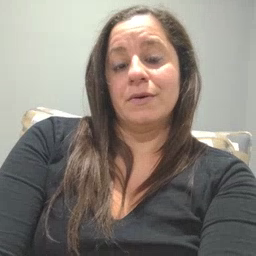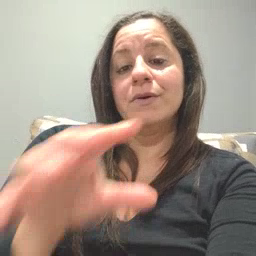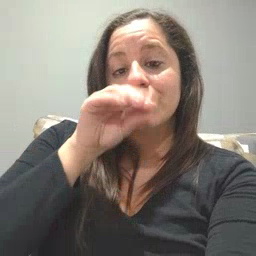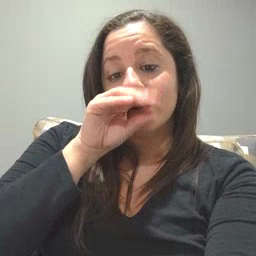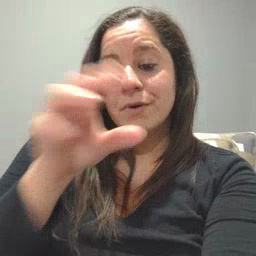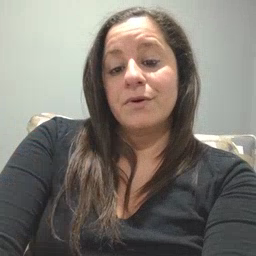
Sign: goose